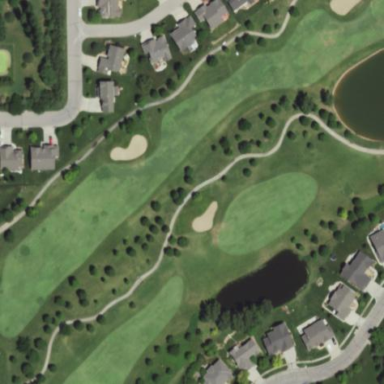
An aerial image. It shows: Rough grassy area used for golf.